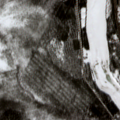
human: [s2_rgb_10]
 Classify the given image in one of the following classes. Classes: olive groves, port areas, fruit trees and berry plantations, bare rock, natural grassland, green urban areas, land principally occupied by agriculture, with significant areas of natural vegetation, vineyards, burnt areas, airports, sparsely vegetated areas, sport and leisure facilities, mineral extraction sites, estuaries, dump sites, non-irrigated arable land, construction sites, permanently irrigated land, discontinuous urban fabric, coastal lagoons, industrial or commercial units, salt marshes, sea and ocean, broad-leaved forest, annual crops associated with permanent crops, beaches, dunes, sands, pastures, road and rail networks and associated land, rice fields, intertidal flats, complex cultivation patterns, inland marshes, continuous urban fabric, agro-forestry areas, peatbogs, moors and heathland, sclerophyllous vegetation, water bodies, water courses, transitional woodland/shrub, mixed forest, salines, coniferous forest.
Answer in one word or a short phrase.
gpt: coniferous forest, mixed forest, transitional woodland/shrub, water courses